Brain MRI, t1w sequence, axial 2D slice.
Patient: age 33, sex M, weight 90 kg, height 1.9 m
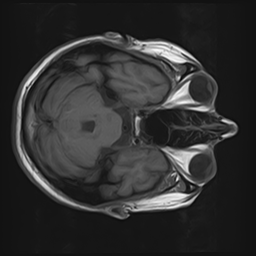